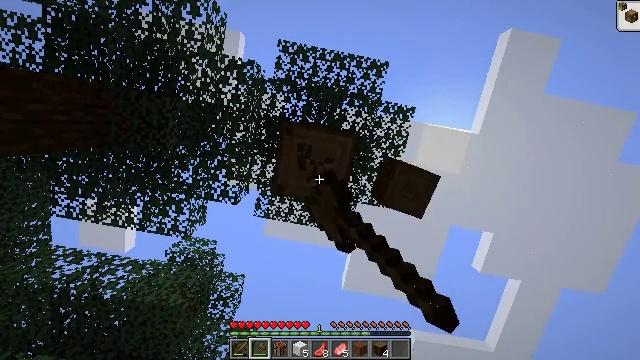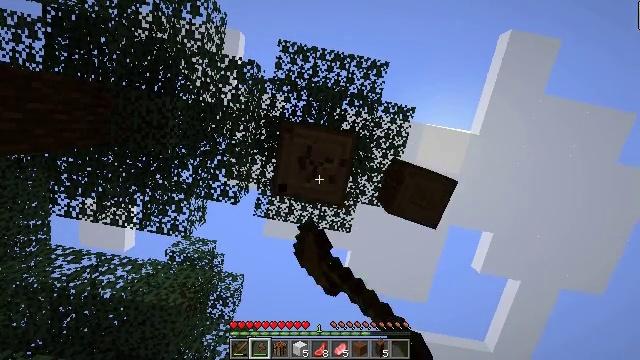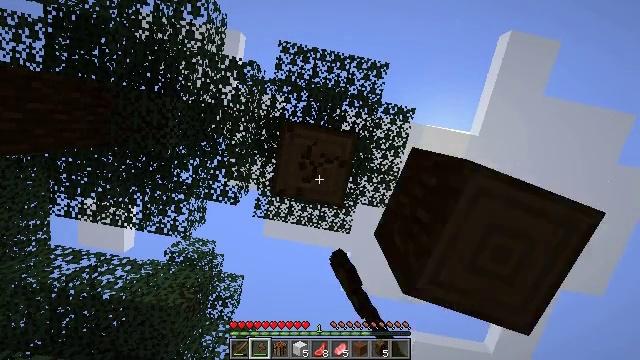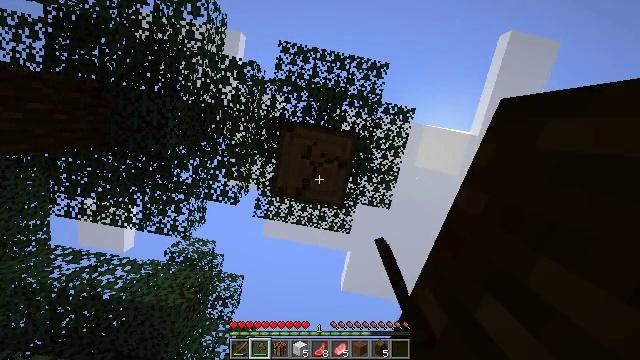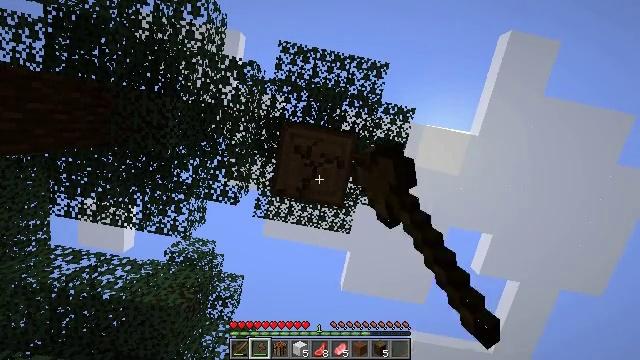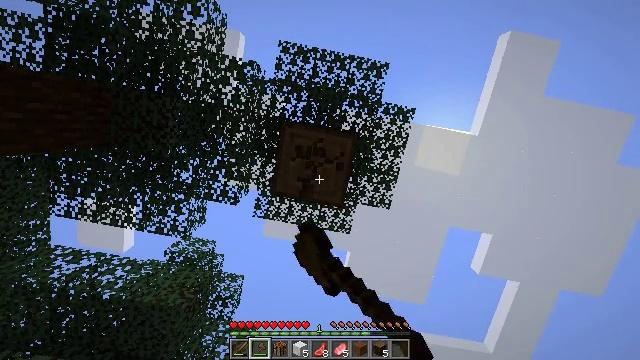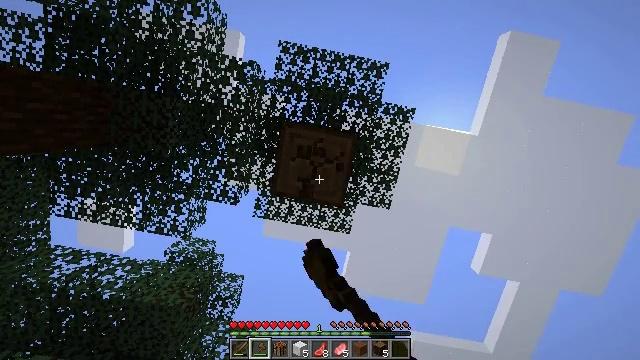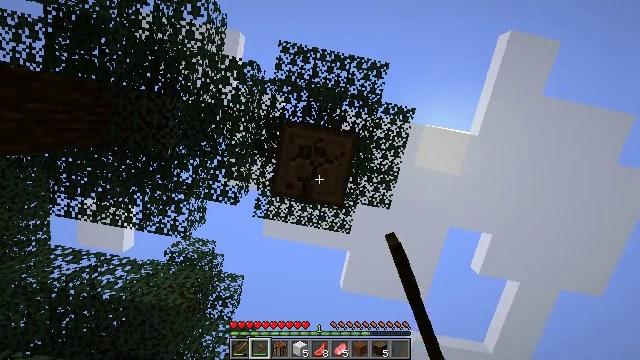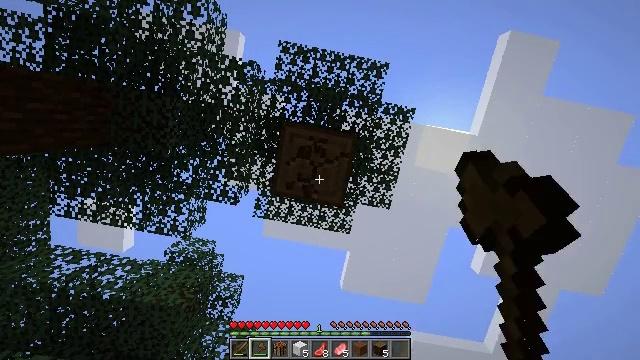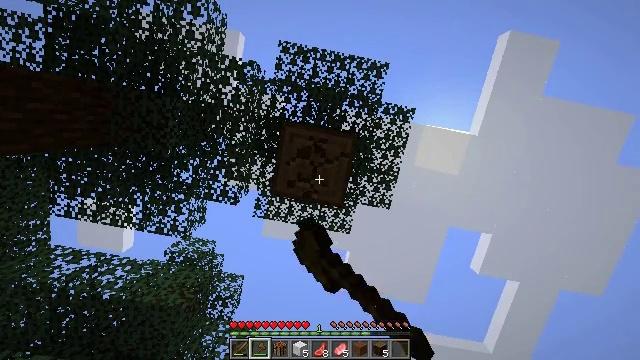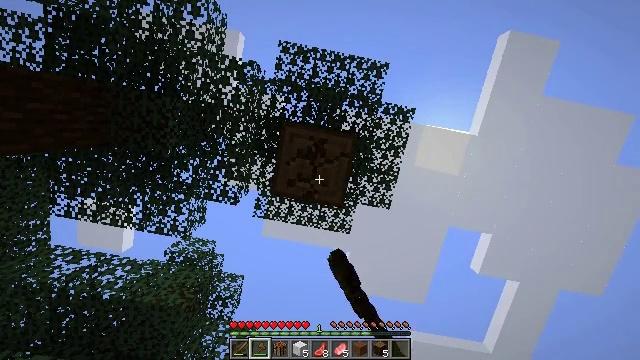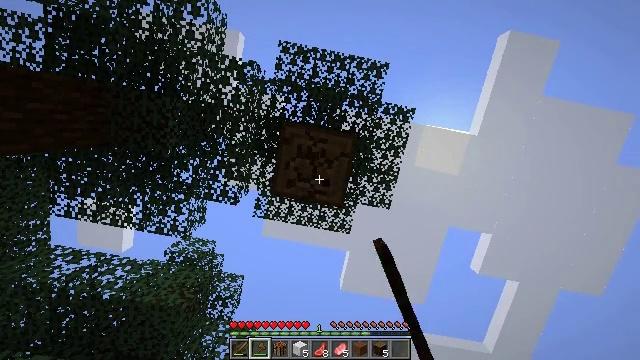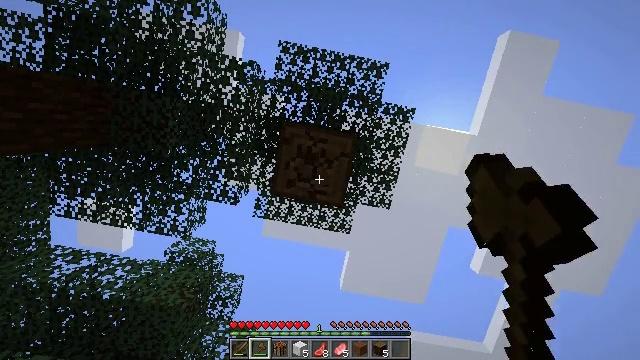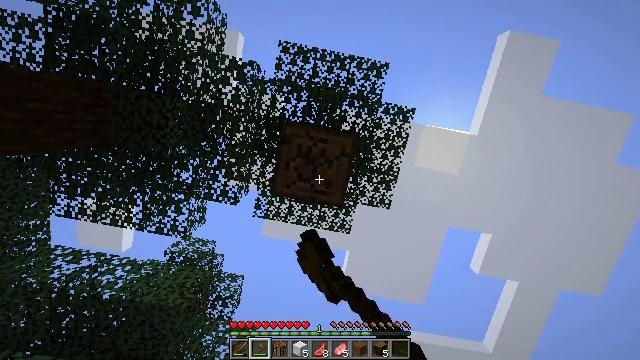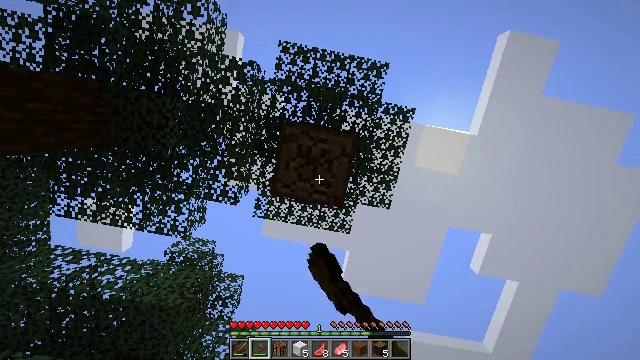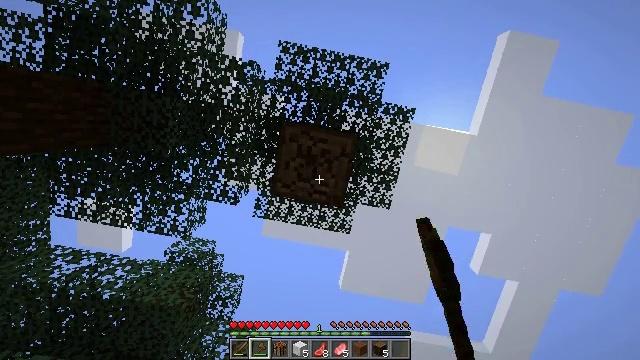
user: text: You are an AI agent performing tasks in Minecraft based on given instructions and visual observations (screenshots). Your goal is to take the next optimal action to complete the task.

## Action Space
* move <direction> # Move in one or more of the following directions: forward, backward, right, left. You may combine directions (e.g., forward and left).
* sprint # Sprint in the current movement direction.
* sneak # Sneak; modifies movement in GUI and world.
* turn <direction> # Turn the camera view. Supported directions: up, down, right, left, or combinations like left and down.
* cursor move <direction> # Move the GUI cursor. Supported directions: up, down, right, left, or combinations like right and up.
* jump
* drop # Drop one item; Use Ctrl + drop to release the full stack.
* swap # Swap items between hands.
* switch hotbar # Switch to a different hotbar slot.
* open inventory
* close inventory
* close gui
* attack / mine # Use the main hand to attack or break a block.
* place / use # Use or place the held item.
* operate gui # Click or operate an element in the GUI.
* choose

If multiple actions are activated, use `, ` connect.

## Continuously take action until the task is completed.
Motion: motion action
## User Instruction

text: Collect spruce log for building materials.
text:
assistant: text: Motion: attack / mine
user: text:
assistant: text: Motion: attack / mine
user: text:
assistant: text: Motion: attack / mine
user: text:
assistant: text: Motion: attack / mine
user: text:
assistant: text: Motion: attack / mine
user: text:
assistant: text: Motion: attack / mine
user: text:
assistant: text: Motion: attack / mine
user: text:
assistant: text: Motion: attack / mine
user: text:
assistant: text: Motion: attack / mine
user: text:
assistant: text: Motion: attack / mine
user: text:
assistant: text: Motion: attack / mine
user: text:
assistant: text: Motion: attack / mine
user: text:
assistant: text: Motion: attack / mine
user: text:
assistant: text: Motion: attack / mine
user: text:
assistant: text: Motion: attack / mine
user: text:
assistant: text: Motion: attack / mine
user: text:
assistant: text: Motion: attack / mine
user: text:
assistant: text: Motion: attack / mine
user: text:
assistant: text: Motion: attack / mine
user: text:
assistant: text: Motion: attack / mine
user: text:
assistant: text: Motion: attack / mine
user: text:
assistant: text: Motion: attack / mine
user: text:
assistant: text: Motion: attack / mine
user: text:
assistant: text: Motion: attack / mine
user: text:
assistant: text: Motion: attack / mine
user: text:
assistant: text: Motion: attack / mine
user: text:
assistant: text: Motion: attack / mine
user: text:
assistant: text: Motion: attack / mine
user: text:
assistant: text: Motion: attack / mine
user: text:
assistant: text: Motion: attack / mine